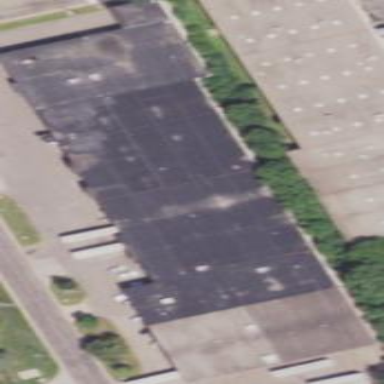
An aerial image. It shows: Industrial building.